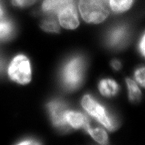
Tissue sample: colon
Magnification: 5.0x
Cell type: B cells
Senescence state: senescent